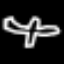
Label: airplane